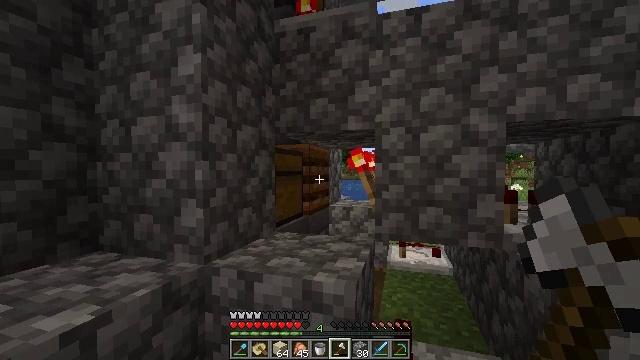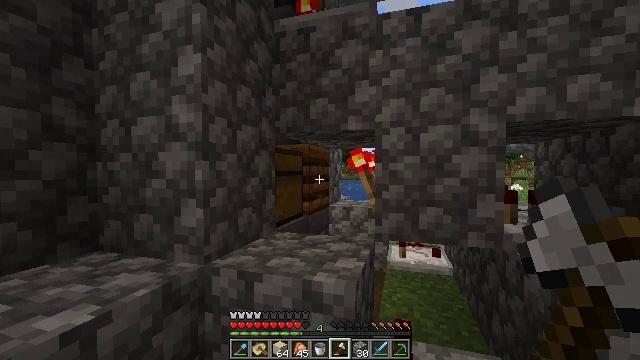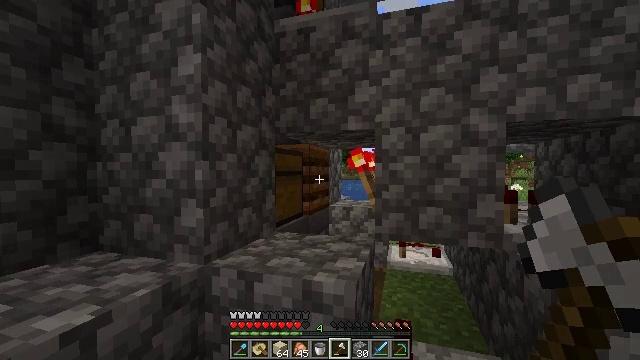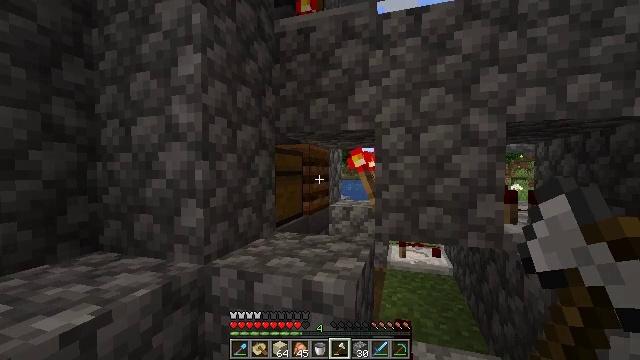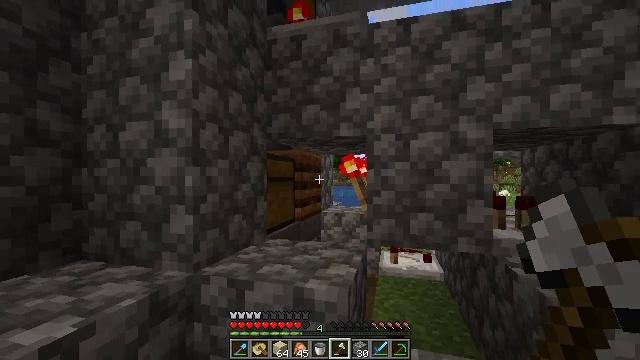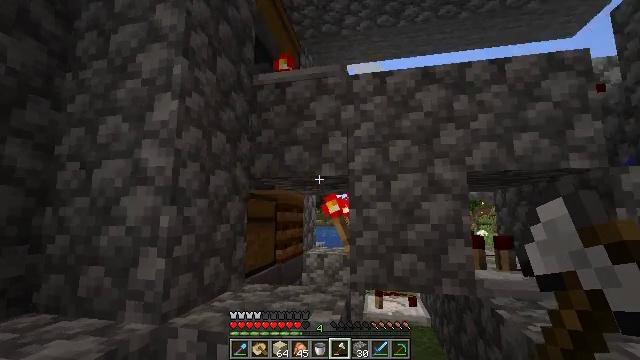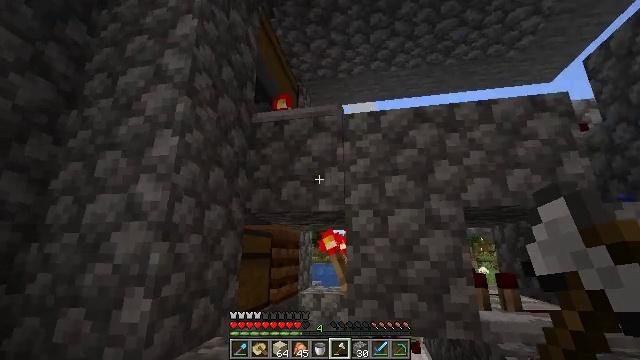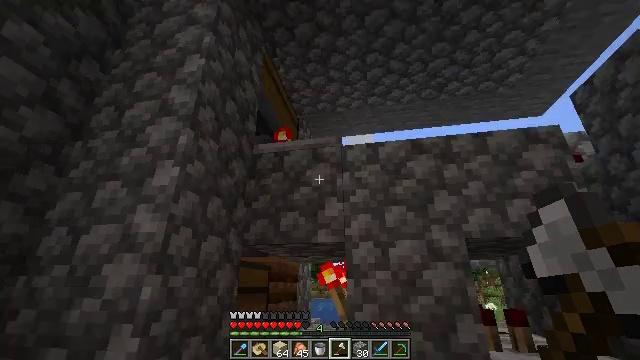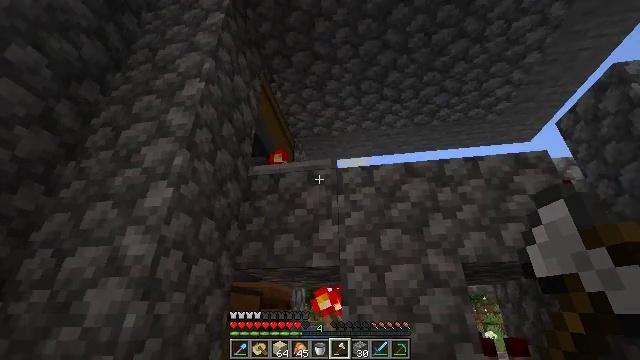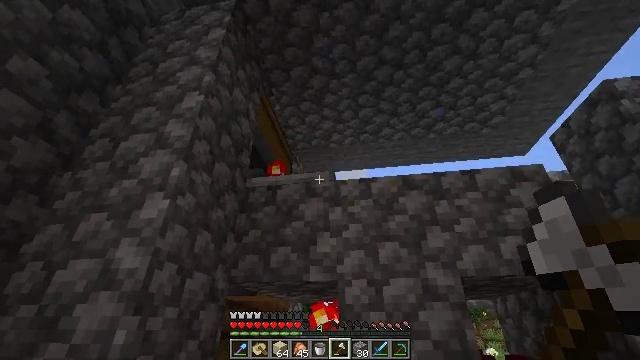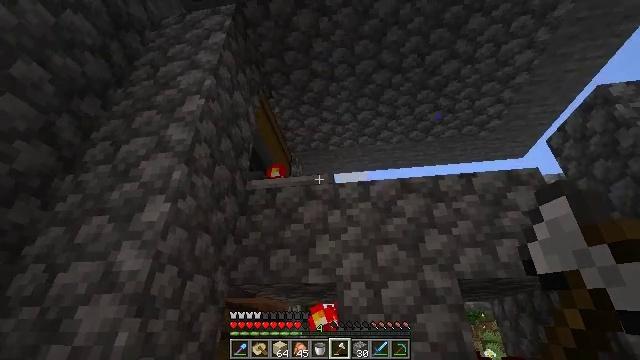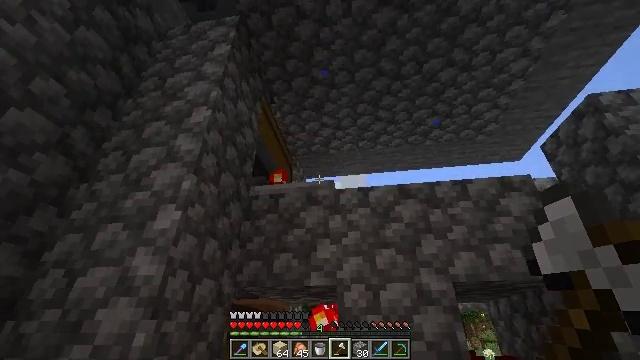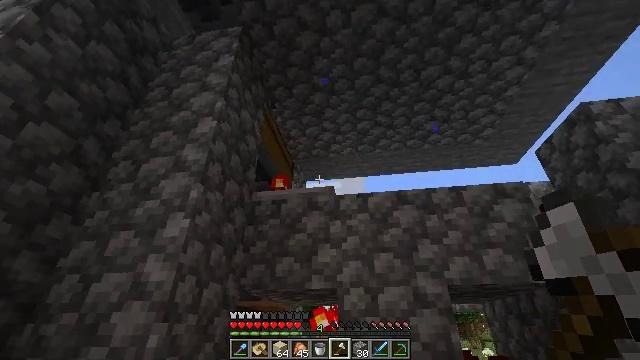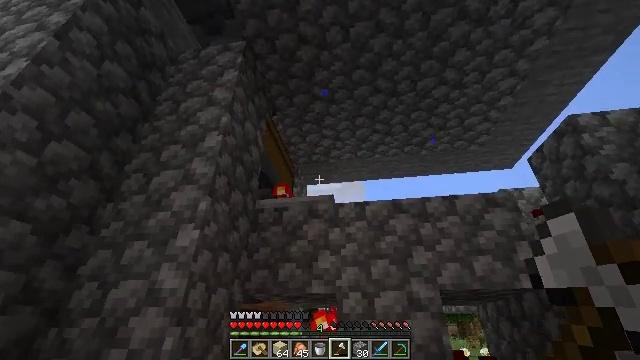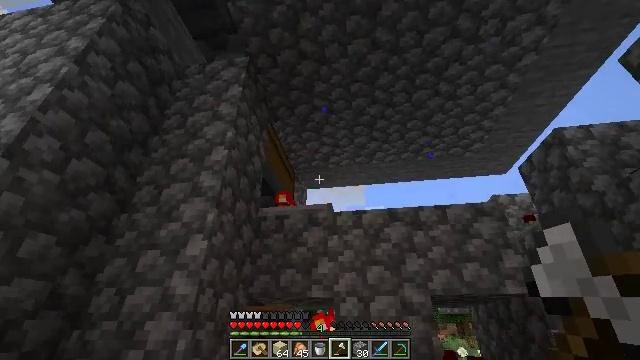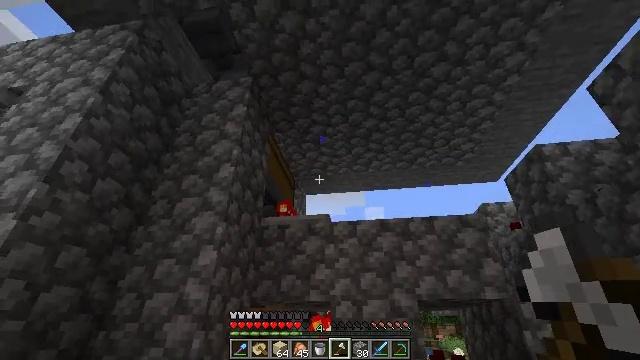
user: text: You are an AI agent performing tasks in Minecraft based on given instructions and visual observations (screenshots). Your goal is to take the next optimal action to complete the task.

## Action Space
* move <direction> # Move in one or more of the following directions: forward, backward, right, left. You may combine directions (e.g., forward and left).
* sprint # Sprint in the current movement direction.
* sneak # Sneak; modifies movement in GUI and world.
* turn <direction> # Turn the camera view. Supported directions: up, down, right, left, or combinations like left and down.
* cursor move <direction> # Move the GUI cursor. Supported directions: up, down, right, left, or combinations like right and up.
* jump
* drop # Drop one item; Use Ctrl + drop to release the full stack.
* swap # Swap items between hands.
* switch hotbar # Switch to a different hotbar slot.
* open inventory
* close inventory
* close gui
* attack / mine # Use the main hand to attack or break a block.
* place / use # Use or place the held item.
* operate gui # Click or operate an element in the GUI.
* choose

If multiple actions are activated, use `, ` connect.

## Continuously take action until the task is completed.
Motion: motion action
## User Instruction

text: Use wooden planks to craft a spruce sign.
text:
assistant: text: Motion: no_op
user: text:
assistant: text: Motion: no_op
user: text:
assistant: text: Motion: no_op
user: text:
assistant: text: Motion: turn right and up
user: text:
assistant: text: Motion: turn right and up
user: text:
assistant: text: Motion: turn up
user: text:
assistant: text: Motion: turn up
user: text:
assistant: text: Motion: turn right and up
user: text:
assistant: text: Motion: turn up
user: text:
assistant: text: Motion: move back
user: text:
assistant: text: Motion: move back
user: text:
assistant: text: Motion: move back
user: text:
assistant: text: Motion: move back
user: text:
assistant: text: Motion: move back
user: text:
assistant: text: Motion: move back
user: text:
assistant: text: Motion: move back, turn right and down
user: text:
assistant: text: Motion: move back, turn right and down
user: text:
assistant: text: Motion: move back
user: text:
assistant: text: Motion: move back
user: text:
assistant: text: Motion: move back
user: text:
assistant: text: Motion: move back
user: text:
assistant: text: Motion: move back
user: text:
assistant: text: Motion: move back, turn left
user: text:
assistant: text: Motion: turn left
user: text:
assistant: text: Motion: turn left
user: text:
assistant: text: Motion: no_op
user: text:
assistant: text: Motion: no_op
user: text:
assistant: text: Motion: turn right and down
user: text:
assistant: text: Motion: turn right and down
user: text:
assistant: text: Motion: turn right and down